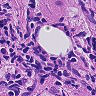
Metastatic tissue present: yes